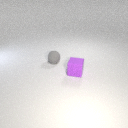
small gray rubber sphere behind small purple rubber cube